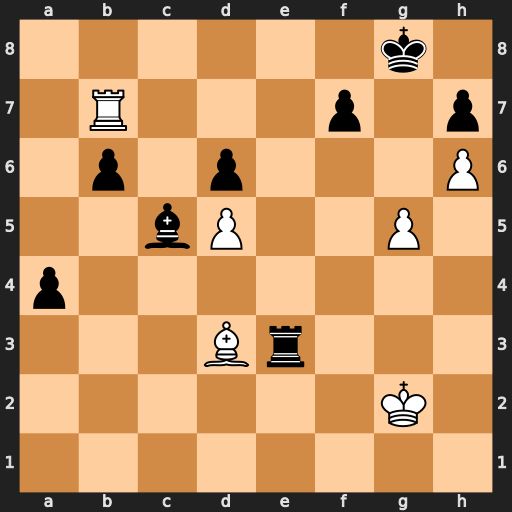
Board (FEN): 6k1/1R3p1p/1p1p3P/2bP2P1/p7/3Br3/6K1/8
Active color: w
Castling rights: -
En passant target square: -
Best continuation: Rb8+ Re8 Rxe8#